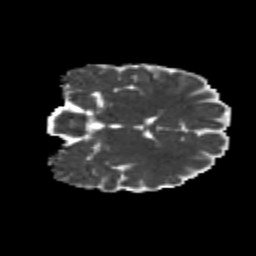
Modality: MD
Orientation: coronal
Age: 10
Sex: male
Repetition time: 9.4 s
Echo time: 0.089 s